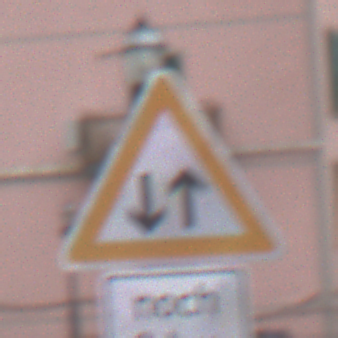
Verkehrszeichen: Gegenverkehr
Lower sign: LaengeEinerStrecke4
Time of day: Midday
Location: Outdoor (Urban)
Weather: Overcast
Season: NotSpecified
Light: Natural